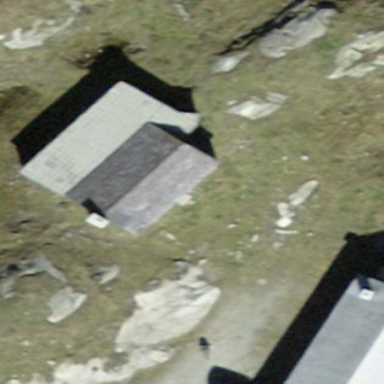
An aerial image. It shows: Hut.